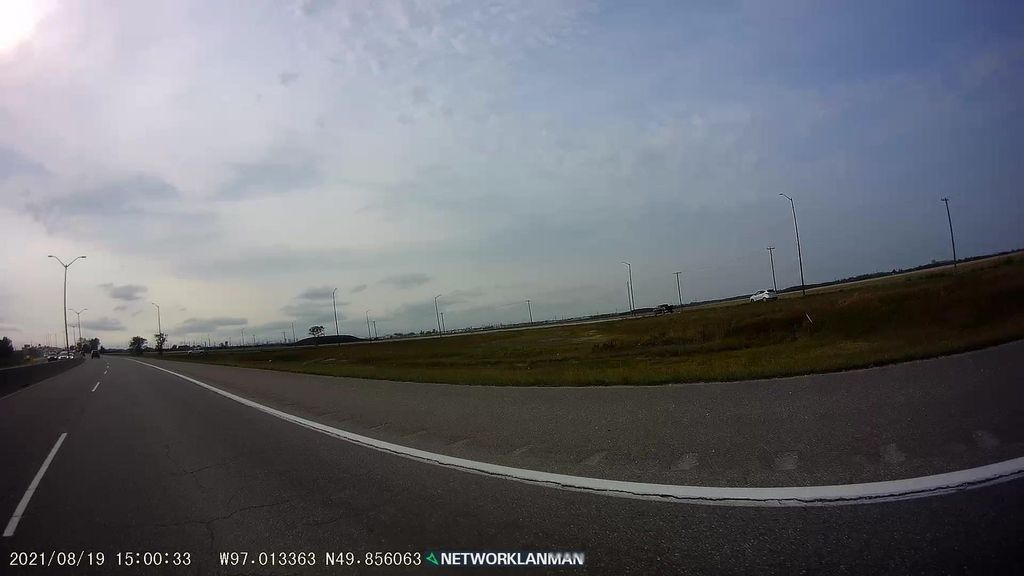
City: winnipeg